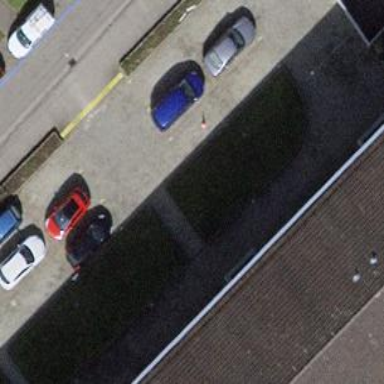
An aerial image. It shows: Driveway tunnel.